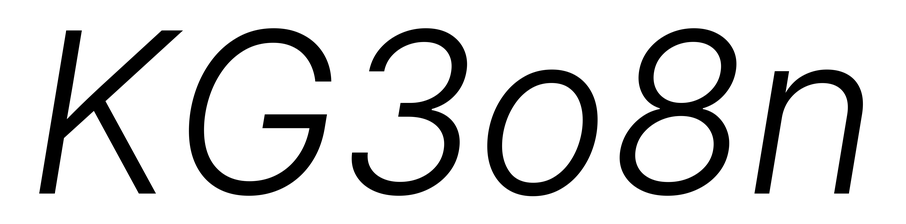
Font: Inter-Italic_Light_Italic